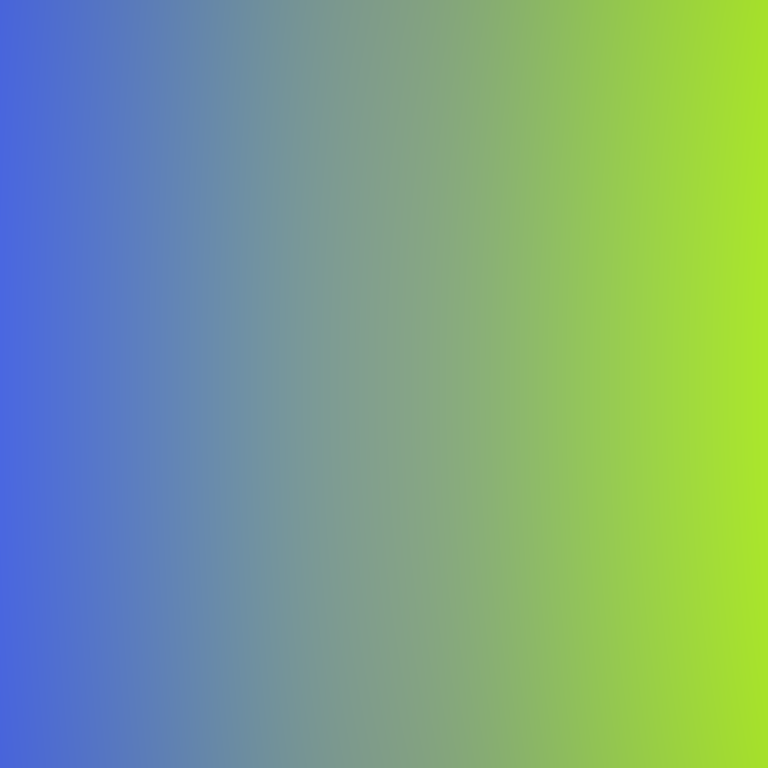
Abstract light effect, smooth gradient from blue to yellow, calm atmosphere, soft blend, no room, no furniture, no objects.